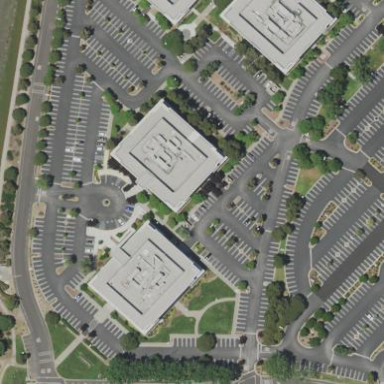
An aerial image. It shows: Office building.